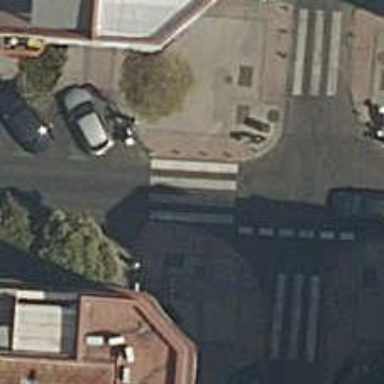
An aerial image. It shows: Uncontrolled road crossing.